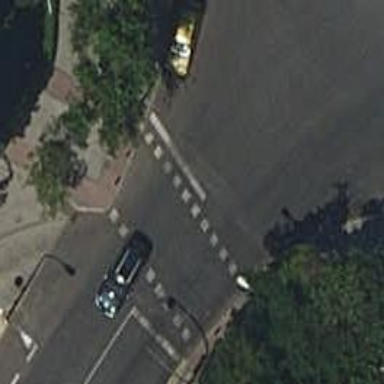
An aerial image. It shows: Crossing with traffic signals.